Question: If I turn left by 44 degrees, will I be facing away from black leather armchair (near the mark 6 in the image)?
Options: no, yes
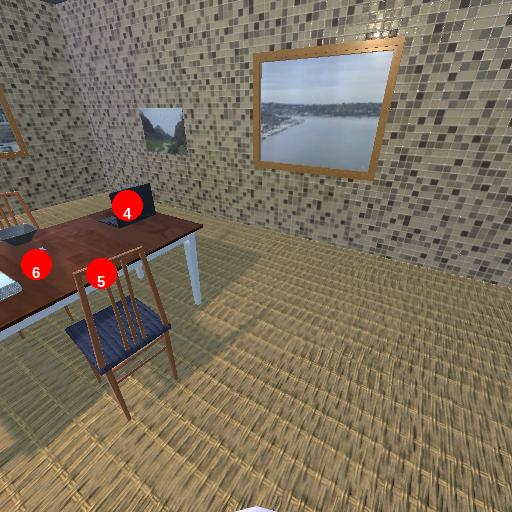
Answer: no